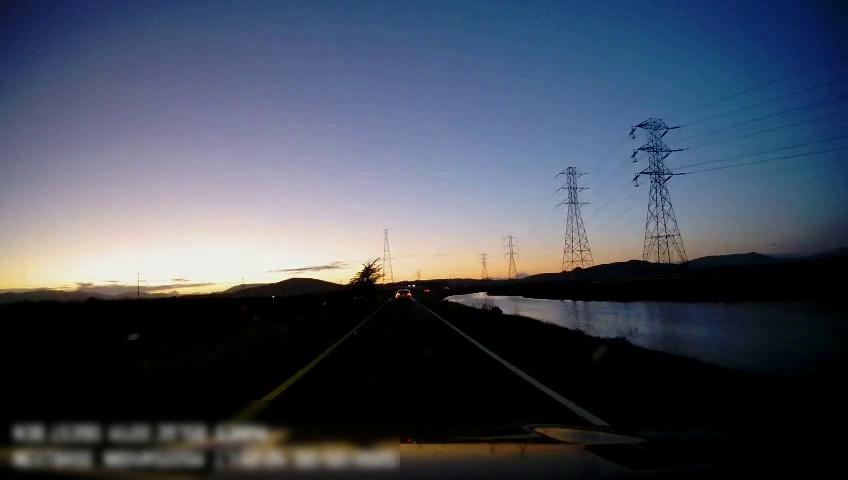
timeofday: Dusk/Dawn/Twilight
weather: Sunny
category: Drivable Space
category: Vehicles | Car
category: Lanes | Current Lane
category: Lanes | Current Lane